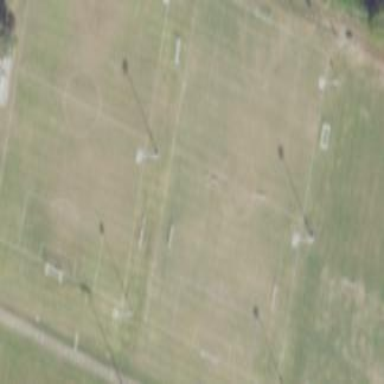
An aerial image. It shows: Soccer pitch for leisureland activities.